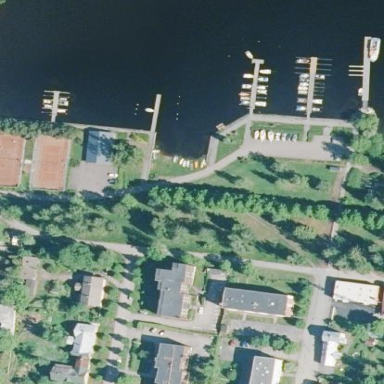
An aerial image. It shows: Marina on leisure land.